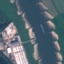
Land use / land cover class: River